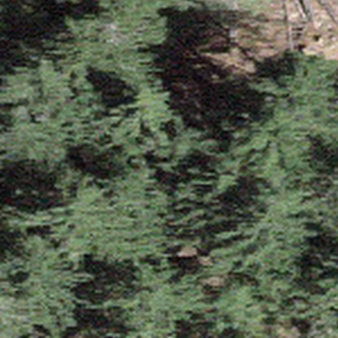
Label: other